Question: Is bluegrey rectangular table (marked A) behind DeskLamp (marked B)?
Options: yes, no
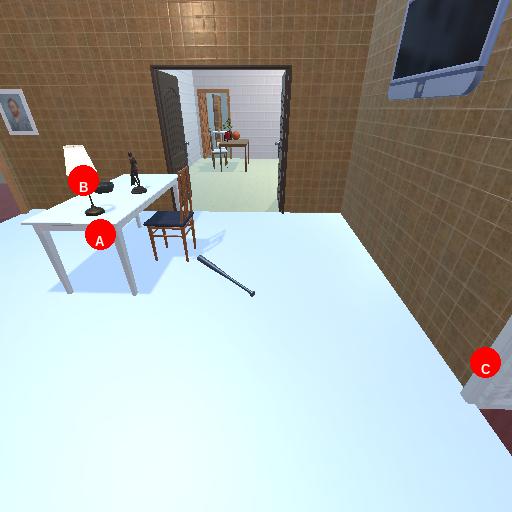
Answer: yes